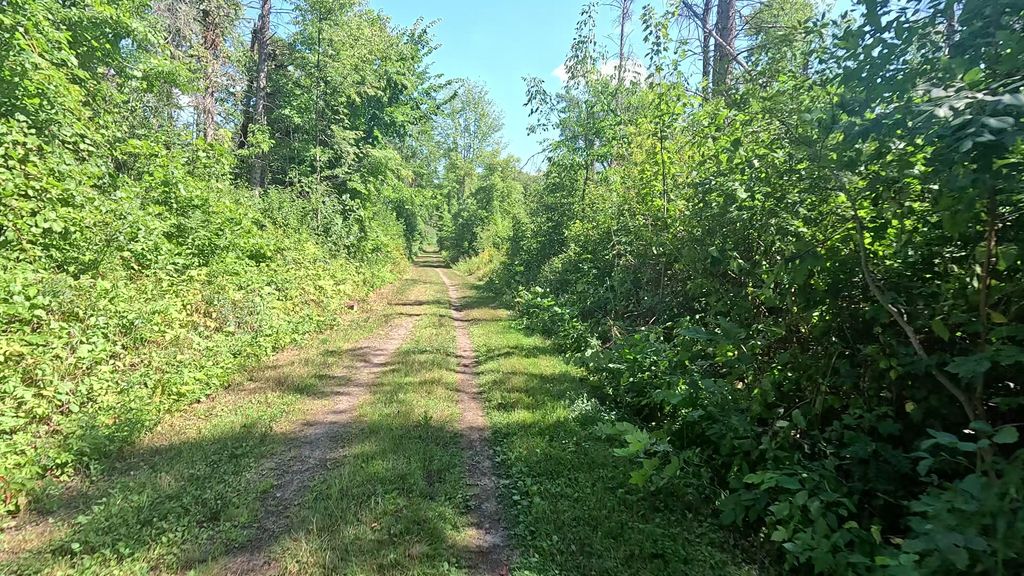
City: ottawa-gatineau